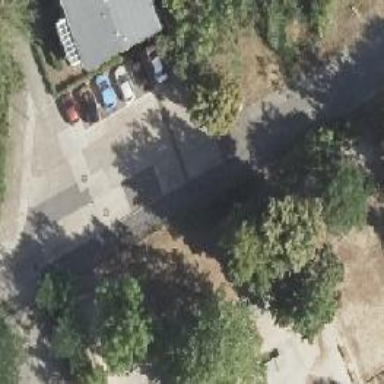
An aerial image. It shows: Residential road with concrete surface. There is parking lane on the left side.